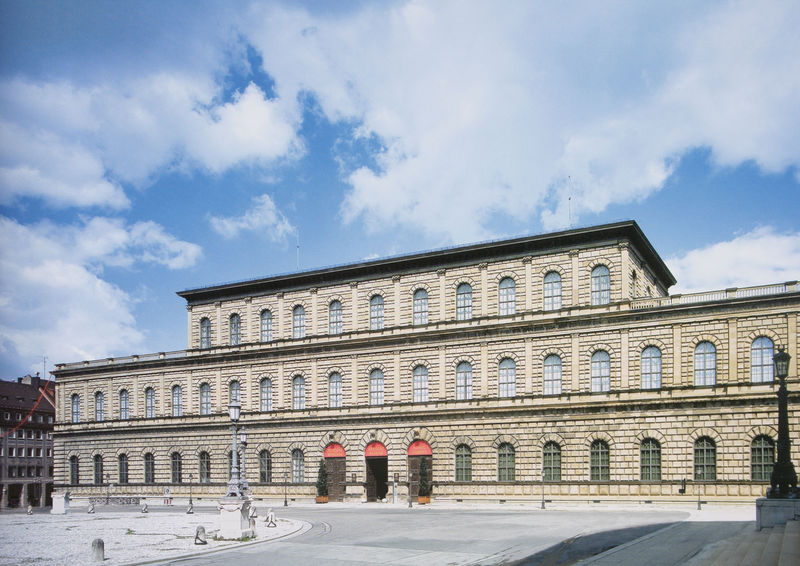
Titel: Die Hauptfassade des Königsbaus, über den Max-Joseph-Platz gesehen, im aktuellen Erscheinungsbild
Künstler: Leo von Klenze
Standort: München
Institution: Residenz
Schlagwörter: blau, himmel, schatten, weiß, wolken, stadt, braun, fenster, lampe, laterne, laternen, licht, orange, paris, strasse, tür, dach, gebäude, haus, rot, wolke, beige, gericht, wand, architektur, sockel, stein, steine, weit, brüstung, gitter, sonne, klassizismus, oper, pflanzen, front, renaissance, brunnen, deutschland, topf, ansicht, bogen, fassade, fassaden, italien, ort, pflaster, türen, leer, mauer, platz, pilaster, rundbogen, treppe, treppen, könig, hotel, symmetrie, geländer, stufe, stufen, glatt, menschenleer, tor, flucht, foto, fotografie, grossstadt, photographie, bögen, eingang, bayern, dreistöckig, gehsteig, sprossen, münchen, palast, palazzo, symmetrisch, politik, topografie, arkaden, rom, photo, portal, rustika, tore, sims, gesims, quader, residenz, rundbögen, sonnenschein, straßenlaterne, florenz, historismus, auffahrt, etagen, geschosse, museum, breit, london, klassik, stockwerke, rinascimental, stadtplatz, aufsatz, basilika, klenze, klassizistisch, bauwerk, durchfensterung, kranzgesims, aufriss, profangebäude, dreigeschossig, flachdach, königsbau, profanbau, kolossalordnung, hauptfassade, rondell, strassenlaternen, poller, vorplatz, fensterbögen, torbögen, bossenquader, sockelgeschoss, rustica, nationaltheater, max-joseph-platz, maximilian, bogenfenster, hauptportal, dreizonig, palazzo pitti, langbau, fensterbogen, von klenze, regelmäßig, fensterreihe, ludwig i., gebäudekomplex, paltz, max joseph, residenz münchen, opernplatz, einlass, schnorr, wittelsbacher, könig ludwig i., tiefgarage, blaum, fassase, fototgrafie, residenzmuseum, residnez, weiß-blau, werksteine, werksteinmauerwerk, nibelungensäle, fernster, max-josephs-platz, buckelquader, koniferen